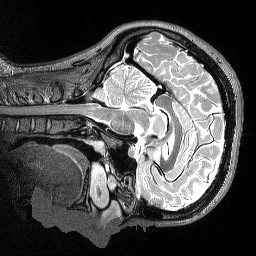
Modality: T2w
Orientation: sagittal
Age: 27
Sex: female
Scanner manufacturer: siemens
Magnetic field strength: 3 T
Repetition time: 3.2 s
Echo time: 0.564 s